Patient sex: F
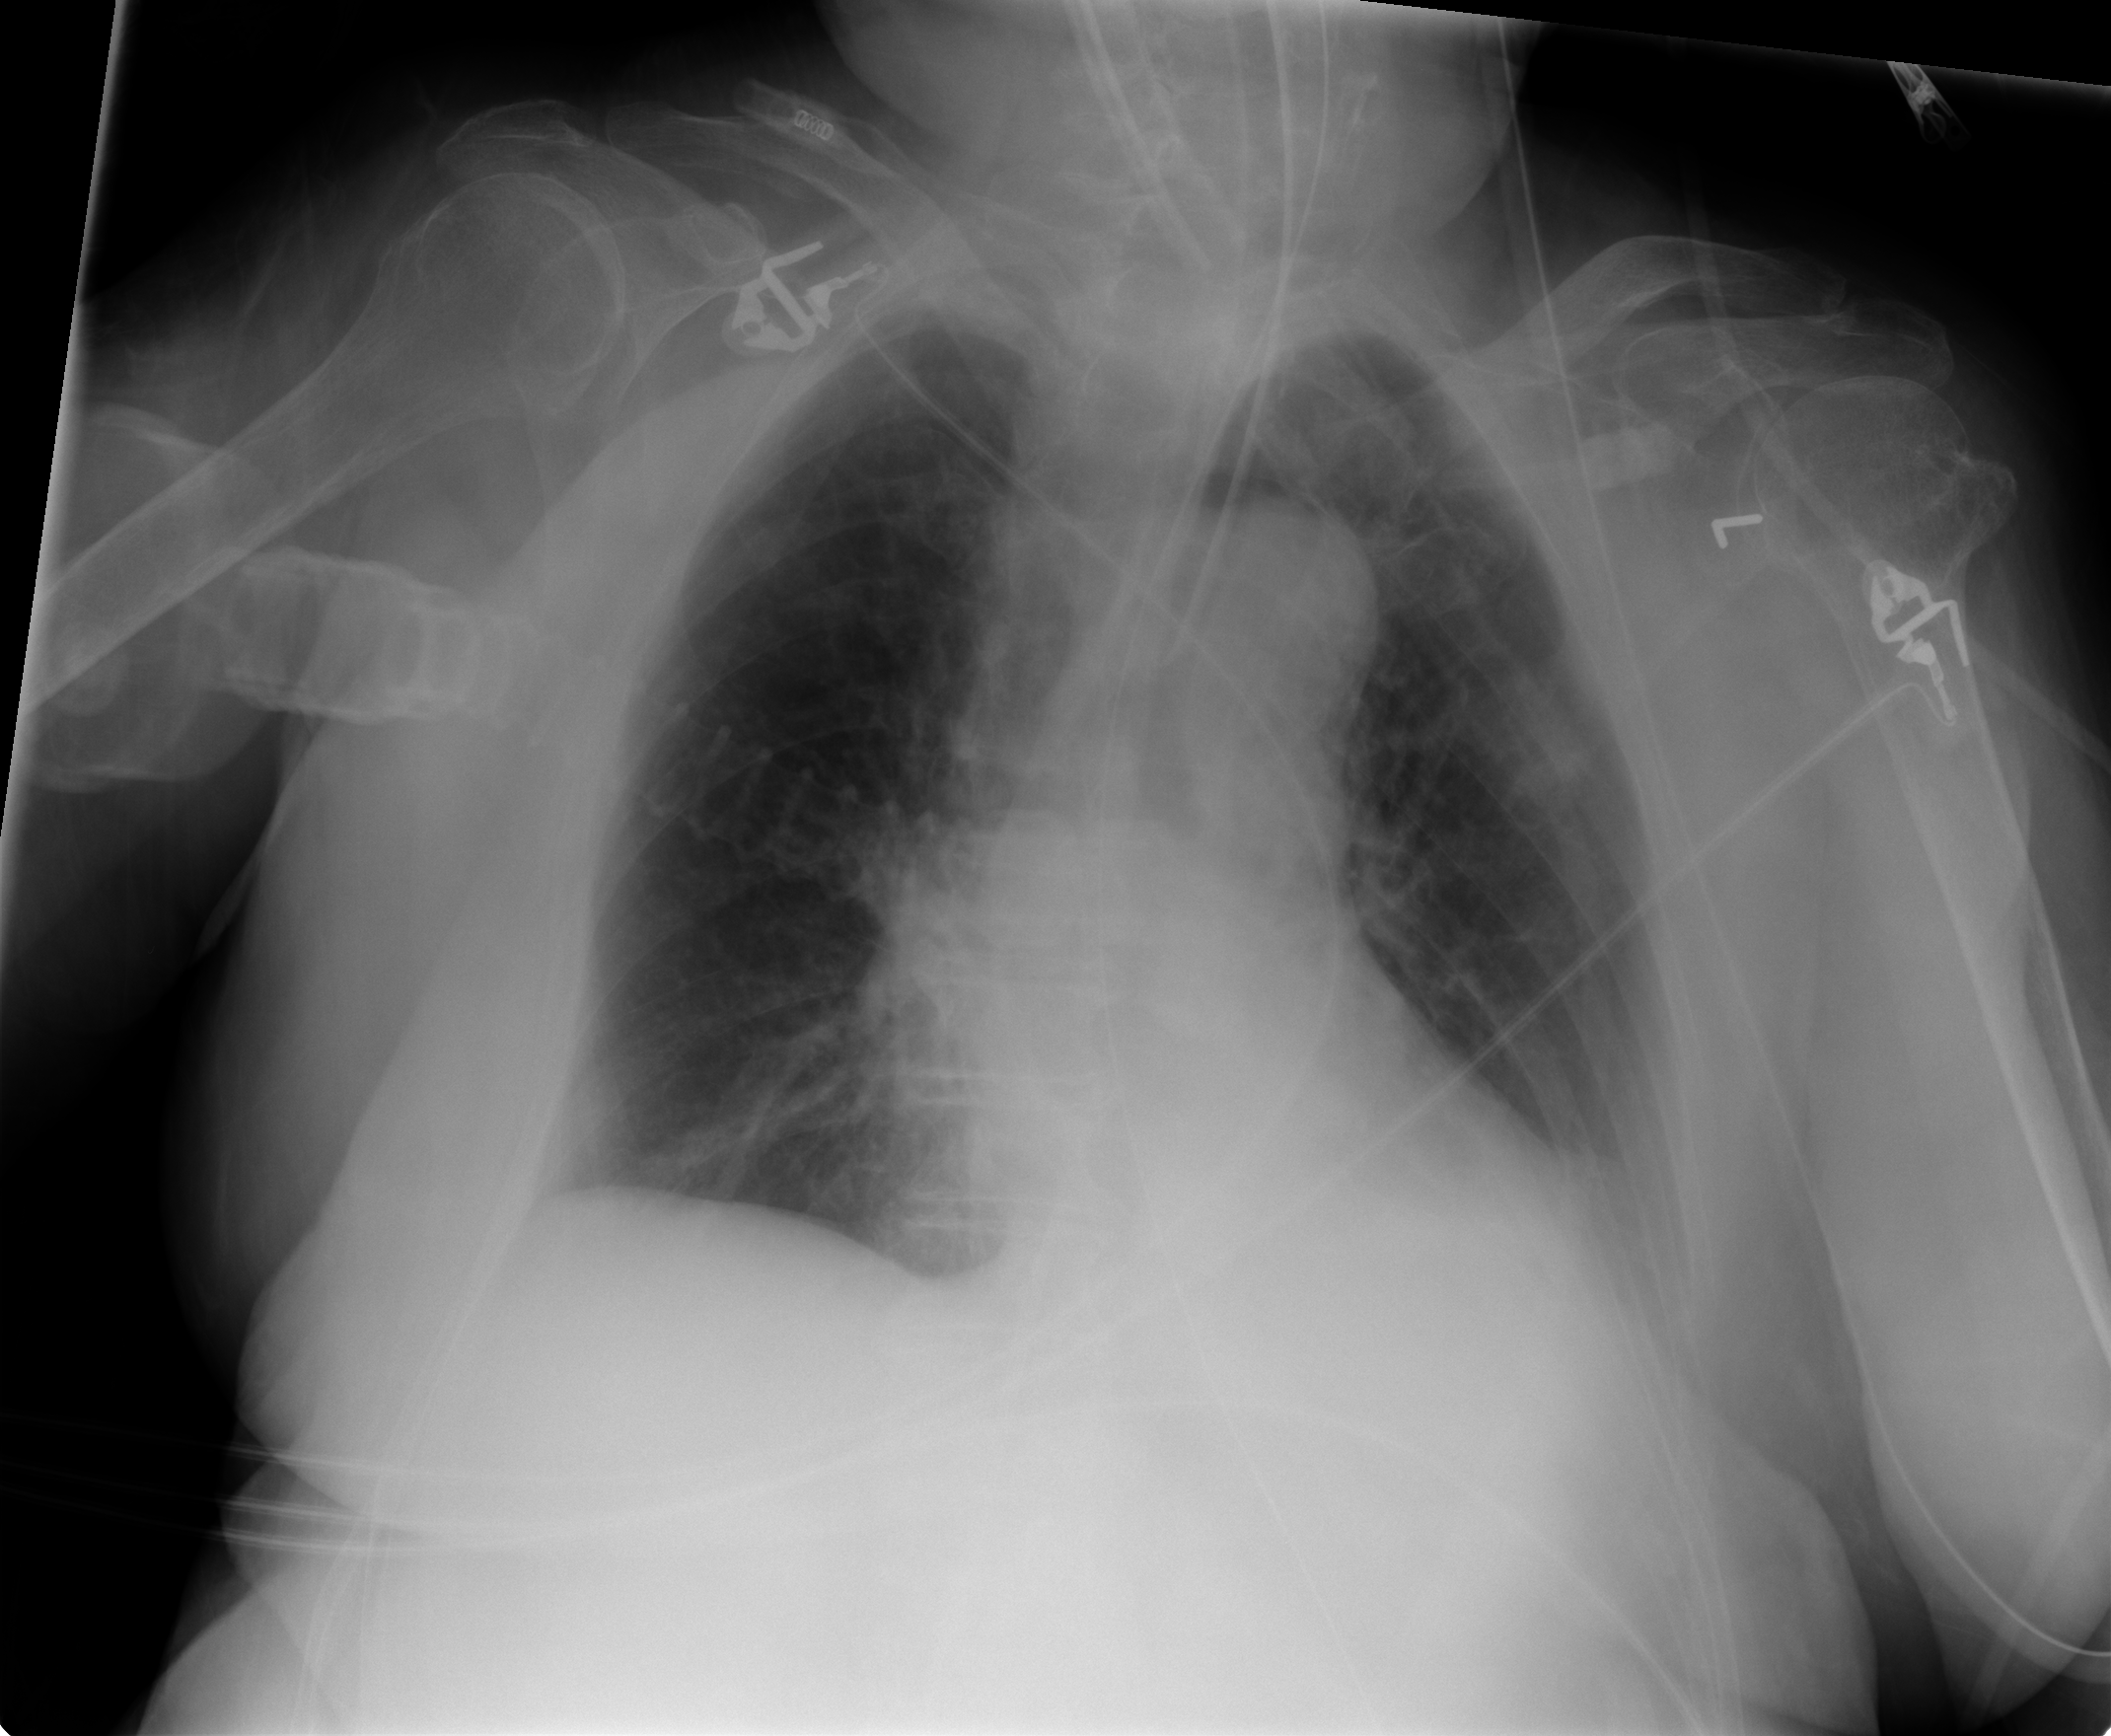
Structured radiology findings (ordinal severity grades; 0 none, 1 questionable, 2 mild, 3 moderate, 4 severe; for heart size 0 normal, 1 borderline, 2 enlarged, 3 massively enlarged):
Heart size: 0
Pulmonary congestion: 1
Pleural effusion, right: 0
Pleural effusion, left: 1
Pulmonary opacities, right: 0
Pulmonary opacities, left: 0
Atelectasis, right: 2
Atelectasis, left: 2